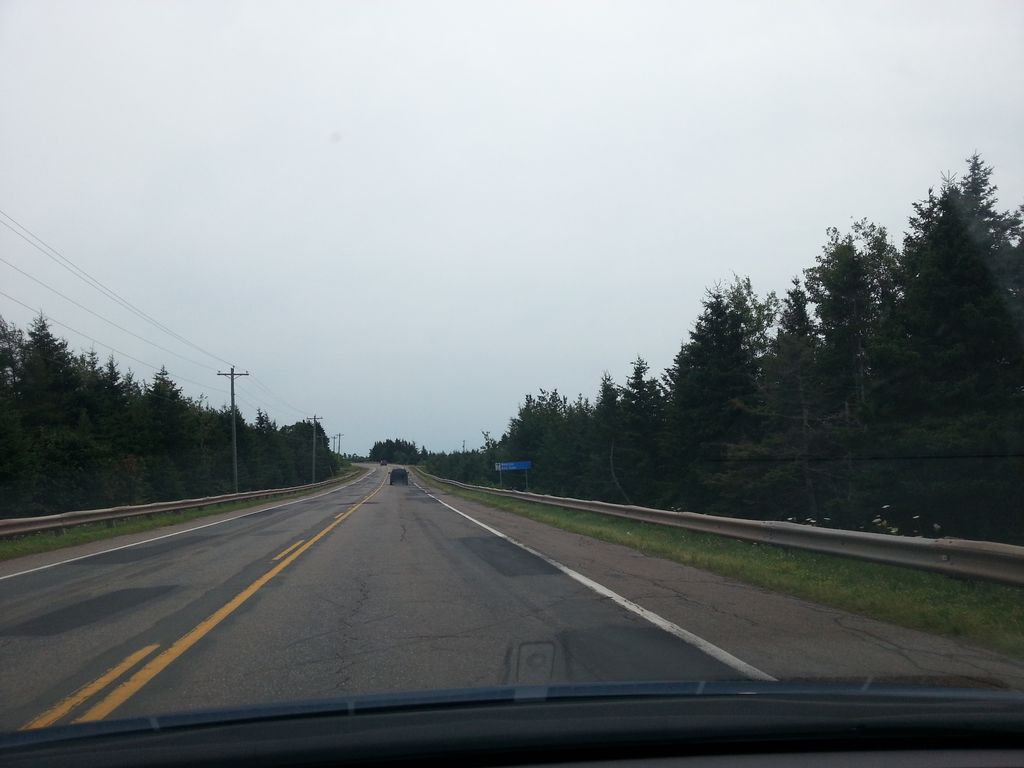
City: charlottetown